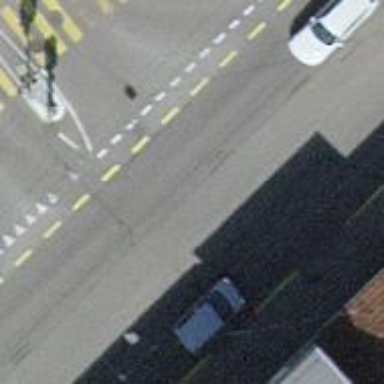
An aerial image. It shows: Road with traffic signals.